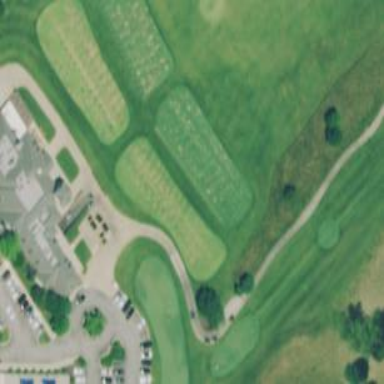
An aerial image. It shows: Golf tee on grassy land.